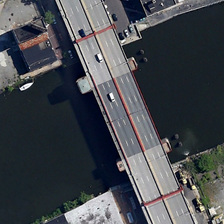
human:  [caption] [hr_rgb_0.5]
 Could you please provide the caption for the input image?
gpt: the river is dark blue .

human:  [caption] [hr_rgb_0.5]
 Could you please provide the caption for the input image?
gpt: a long bridge is between the two mountains .

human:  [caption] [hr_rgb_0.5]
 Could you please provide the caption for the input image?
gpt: a small river is between the two hills .

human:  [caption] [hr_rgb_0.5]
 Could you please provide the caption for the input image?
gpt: a bridge built over the river .

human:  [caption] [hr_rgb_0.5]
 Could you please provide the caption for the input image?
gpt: a long bridge is between the two mountains .